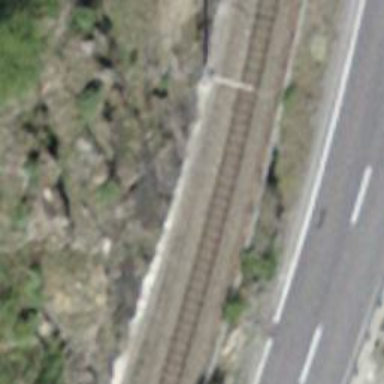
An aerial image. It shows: Narrow-gauge railway track with electrified contact line. The railway has one track.